Here is a 2-D grayscale rendering of raw bearing vibration samples (signal-to-image). Determine the bearing's health state. Answer with exactly one of: normal, inner_race, outer_race, ball.
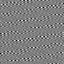
Answer: outer_race